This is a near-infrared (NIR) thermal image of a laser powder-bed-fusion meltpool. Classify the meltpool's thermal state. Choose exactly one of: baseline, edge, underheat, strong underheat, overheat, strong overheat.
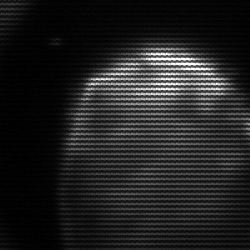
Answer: edge